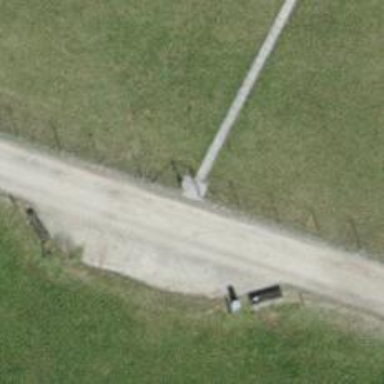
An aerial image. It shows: Gate.